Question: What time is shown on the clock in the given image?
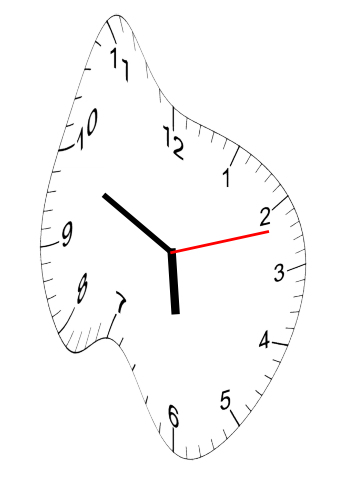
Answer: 05:49:12